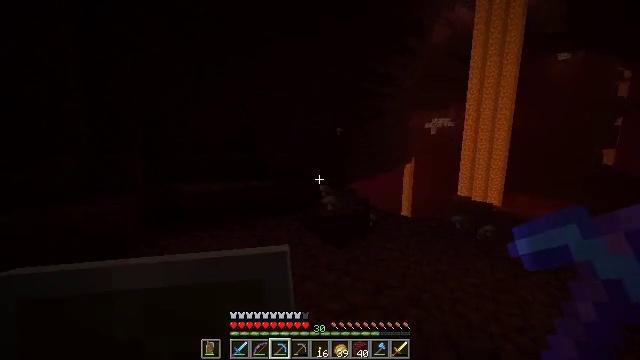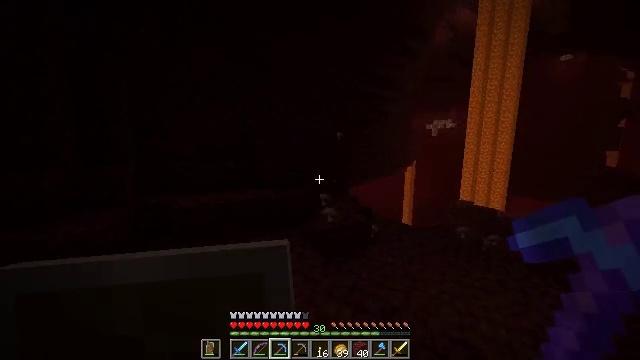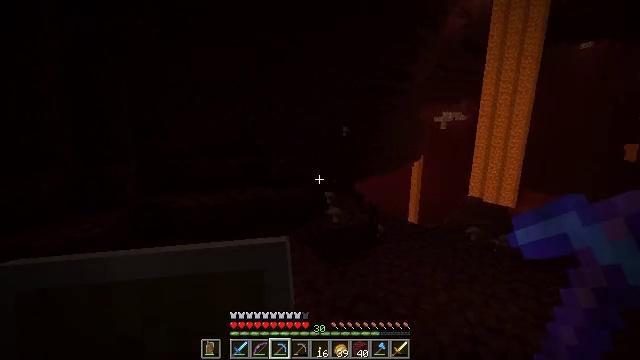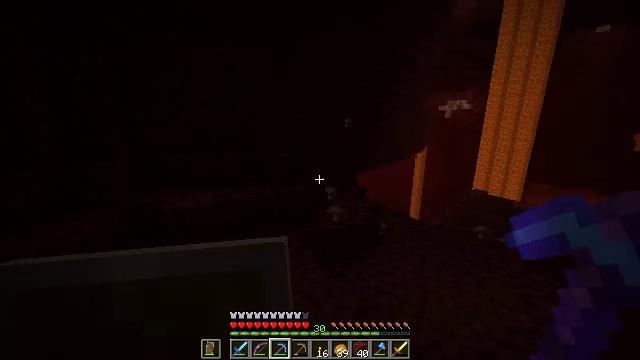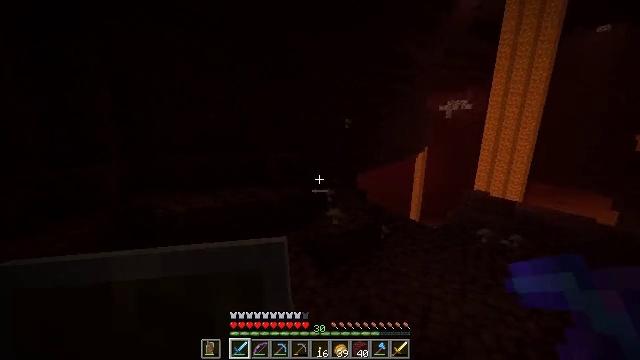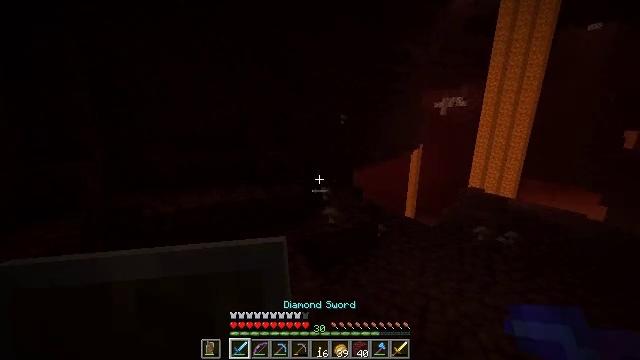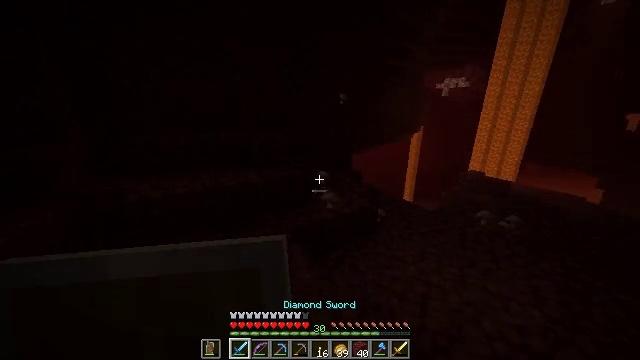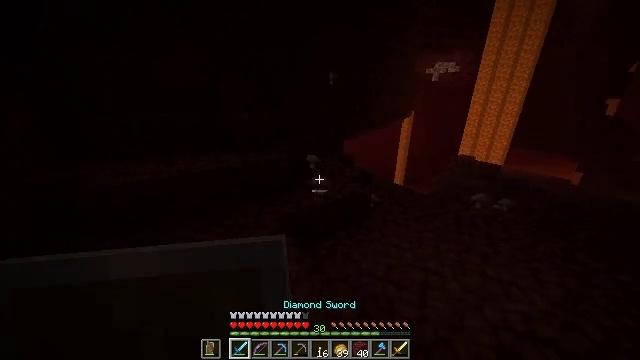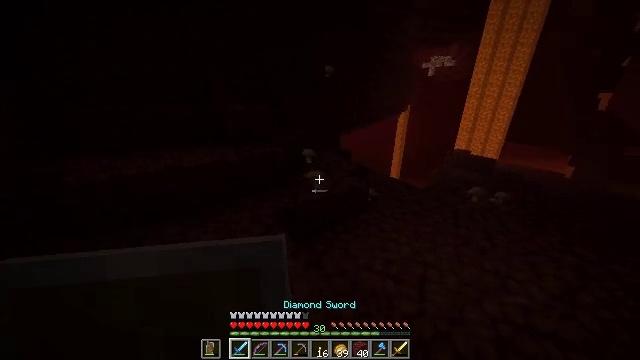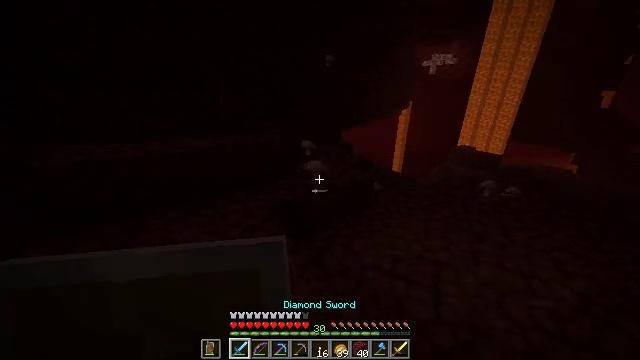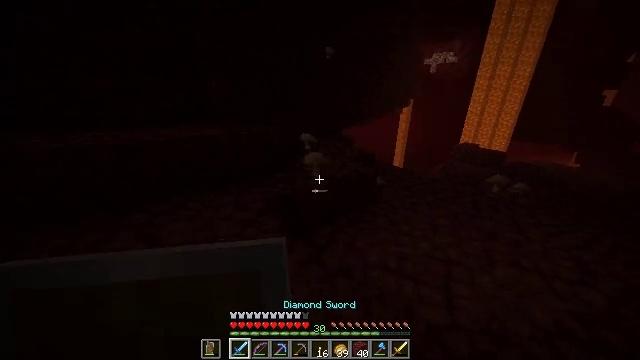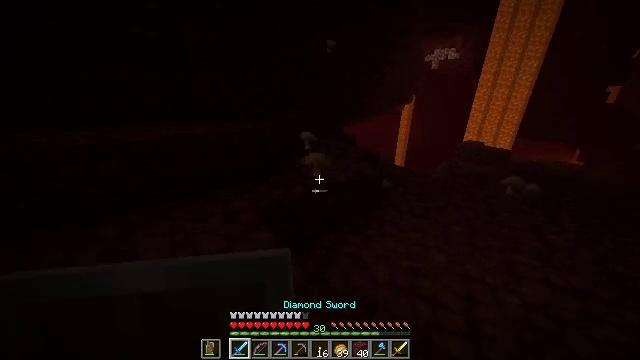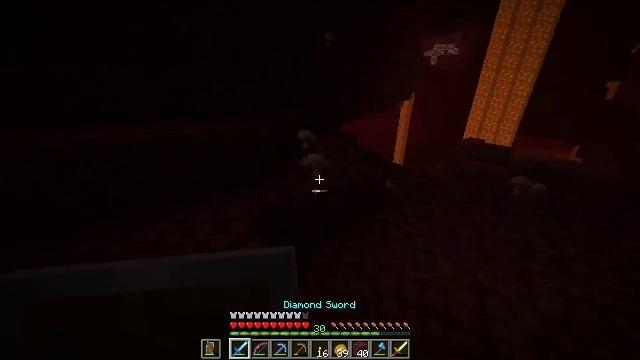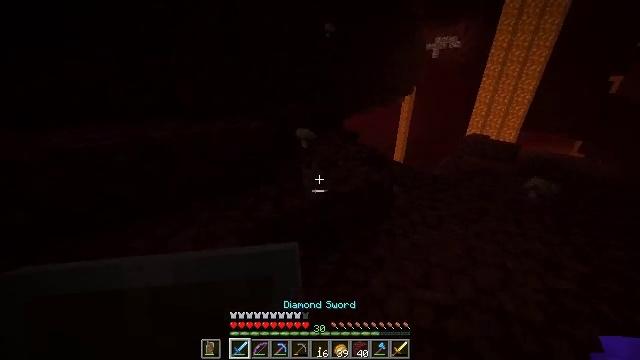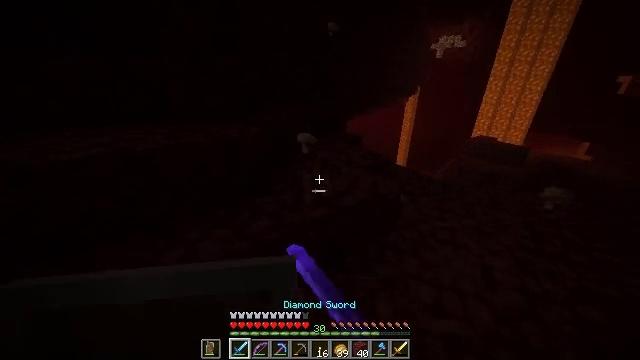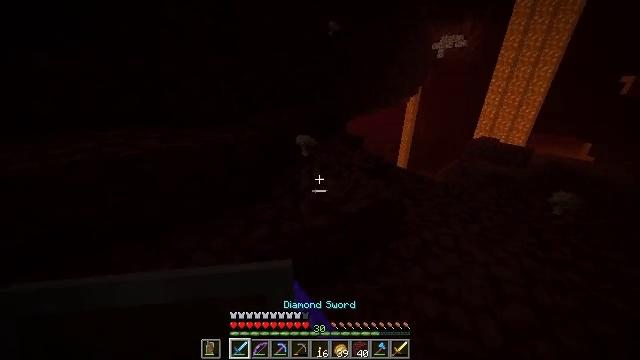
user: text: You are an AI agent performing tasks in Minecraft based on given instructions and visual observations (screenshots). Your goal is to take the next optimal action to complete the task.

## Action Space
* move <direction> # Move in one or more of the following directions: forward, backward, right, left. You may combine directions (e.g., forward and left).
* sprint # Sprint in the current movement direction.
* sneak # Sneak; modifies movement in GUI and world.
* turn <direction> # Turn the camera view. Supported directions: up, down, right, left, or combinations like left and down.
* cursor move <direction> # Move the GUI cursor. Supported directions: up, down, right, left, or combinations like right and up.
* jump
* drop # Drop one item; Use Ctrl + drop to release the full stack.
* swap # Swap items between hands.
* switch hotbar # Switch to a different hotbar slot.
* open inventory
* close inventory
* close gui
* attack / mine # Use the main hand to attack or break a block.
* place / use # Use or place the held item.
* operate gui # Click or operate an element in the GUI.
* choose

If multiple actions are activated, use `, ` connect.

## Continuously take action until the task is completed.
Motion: motion action
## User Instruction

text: Mine the brown mushroom from the ground.
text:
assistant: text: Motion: move forward, jump
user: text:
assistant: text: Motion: move forward, turn left and down
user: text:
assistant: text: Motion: move forward, turn down
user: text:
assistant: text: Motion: move forward, switch to hotbar 1
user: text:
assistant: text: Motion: move forward, turn right, switch to hotbar 1
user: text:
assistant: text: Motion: move forward, turn down, switch to hotbar 1
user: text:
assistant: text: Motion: move forward, turn right and down
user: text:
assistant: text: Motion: move forward, turn right and down
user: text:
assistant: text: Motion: move forward
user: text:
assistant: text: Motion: move forward
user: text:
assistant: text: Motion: move forward
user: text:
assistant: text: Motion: move forward
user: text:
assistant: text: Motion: move forward, turn down, attack / mine
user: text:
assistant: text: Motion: move forward, attack / mine
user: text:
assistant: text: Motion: move forward, attack / mine
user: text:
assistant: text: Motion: move forward, attack / mine
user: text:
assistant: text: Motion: move forward, turn left, attack / mine
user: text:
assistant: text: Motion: move forward, turn left and up
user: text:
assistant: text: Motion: move forward, turn left and up
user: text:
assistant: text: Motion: move forward, attack / mine, jump
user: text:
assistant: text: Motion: move forward, attack / mine, jump
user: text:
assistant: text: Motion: move forward, attack / mine
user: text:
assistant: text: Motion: move forward, turn down, attack / mine
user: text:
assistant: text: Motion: move forward, turn down, attack / mine
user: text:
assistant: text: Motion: move forward, turn down
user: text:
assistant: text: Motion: move forward
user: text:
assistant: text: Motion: move forward, turn right
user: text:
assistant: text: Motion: move forward, turn right and down
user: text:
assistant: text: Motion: move forward, turn right and down
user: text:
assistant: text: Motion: move forward, turn right